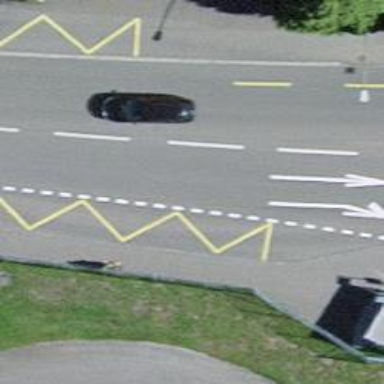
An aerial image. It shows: Bus stop with stop position for public transport.